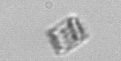
Label: Bacillariophyceae_morphotype1